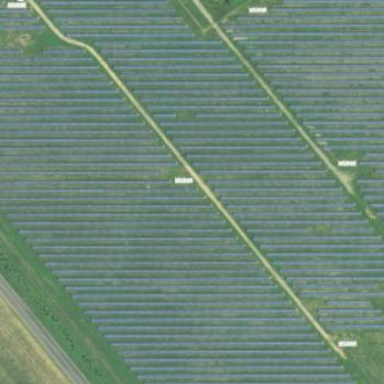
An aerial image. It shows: Solar power plant using photovoltaic technology.